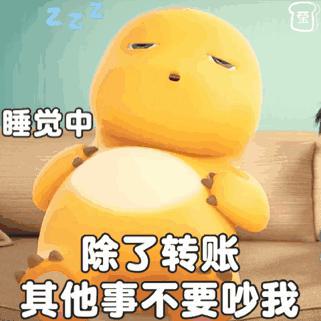
Label: nailong